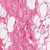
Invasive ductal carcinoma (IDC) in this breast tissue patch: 0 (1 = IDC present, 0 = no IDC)